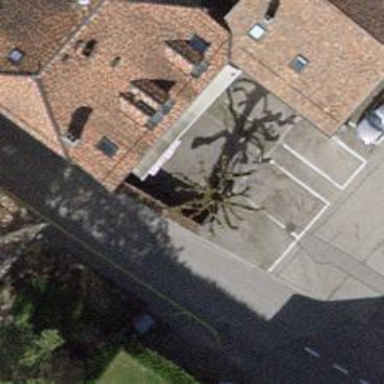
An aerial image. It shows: Restaurant.